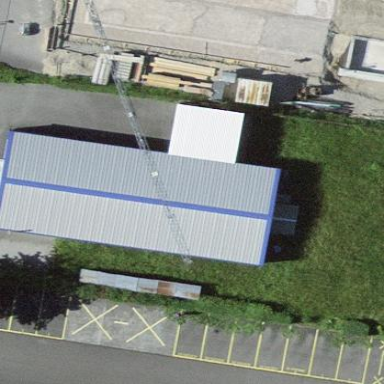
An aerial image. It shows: Industrial building.